Field crop: maize
Growth stage: 2
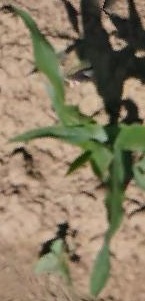
Species: maize